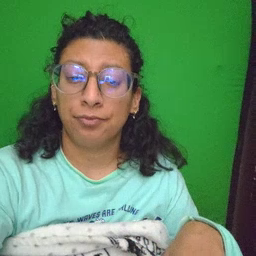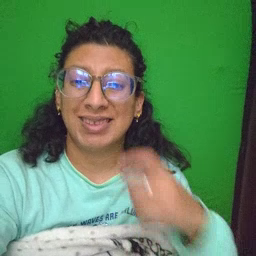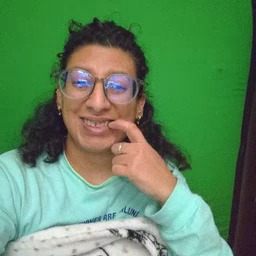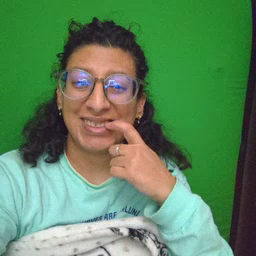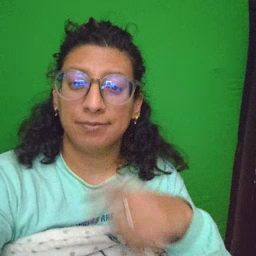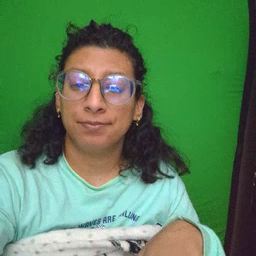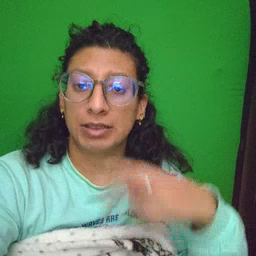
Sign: tooth